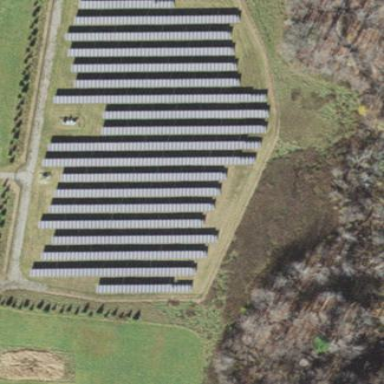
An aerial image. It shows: Solar power plant enclosed by fence. The plant generates electricity using photovoltaic technology.